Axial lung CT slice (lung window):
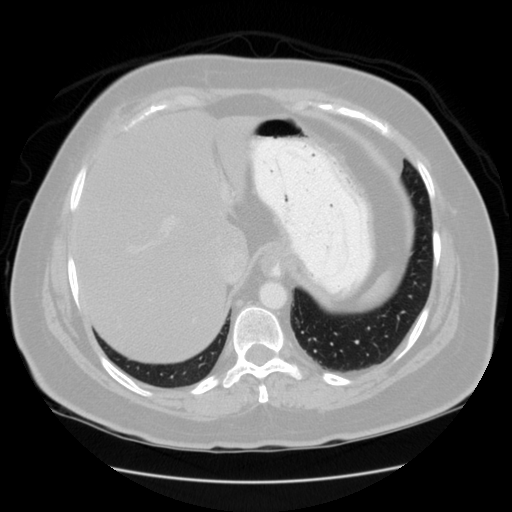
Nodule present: no